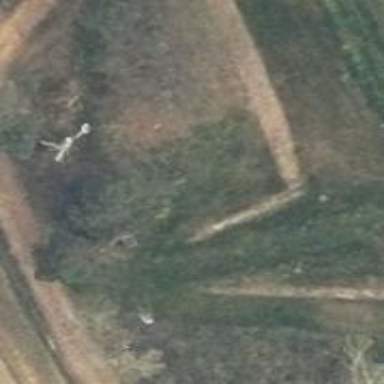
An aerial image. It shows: Hunting stand.